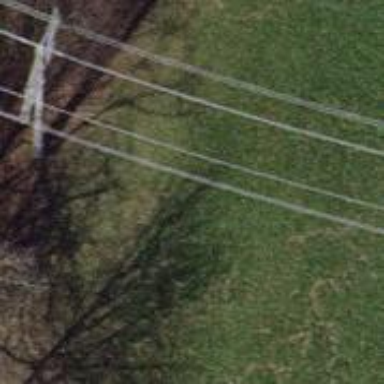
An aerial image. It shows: Three cables of power line.